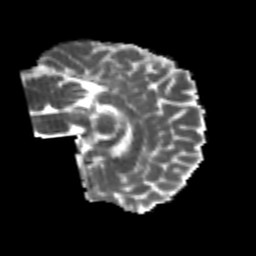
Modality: MD
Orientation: sagittal
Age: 24
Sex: female
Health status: healthy
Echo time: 0.074 s